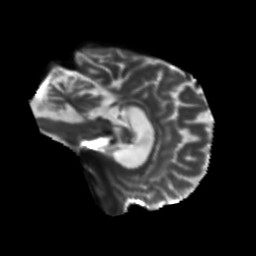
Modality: T2w
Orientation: sagittal
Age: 51
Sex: male
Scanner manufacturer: siemens
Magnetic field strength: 3 T
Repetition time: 5.47 s
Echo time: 0.0854 s